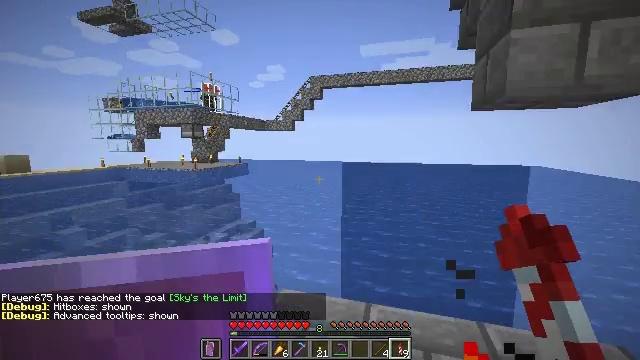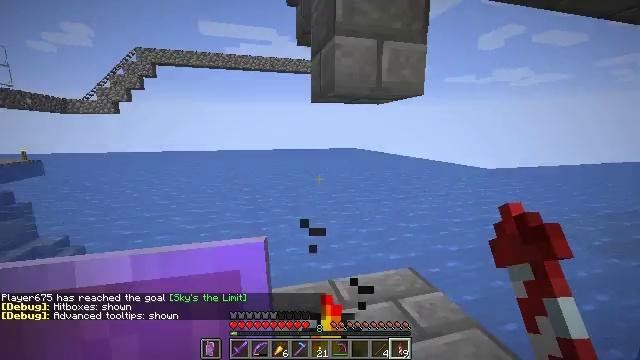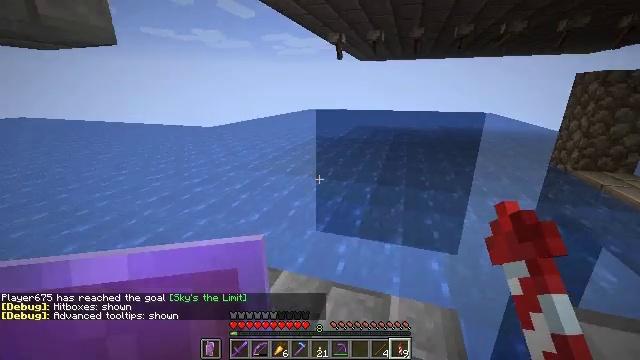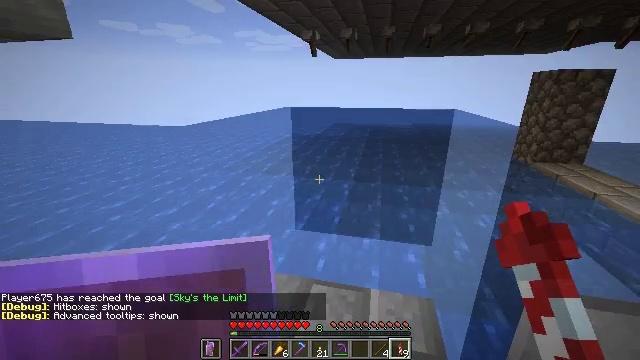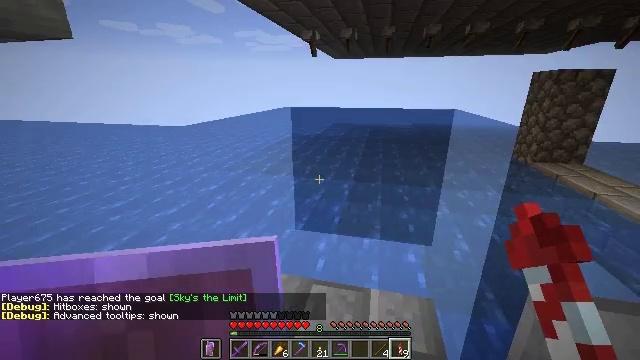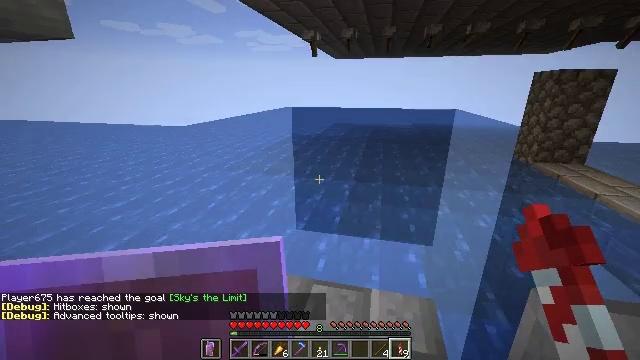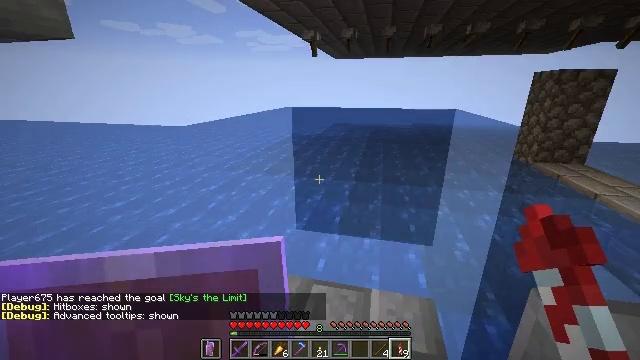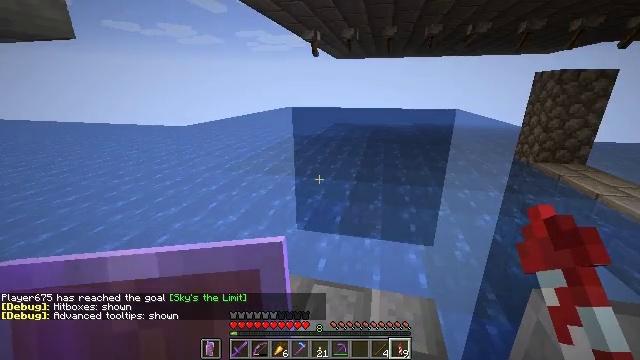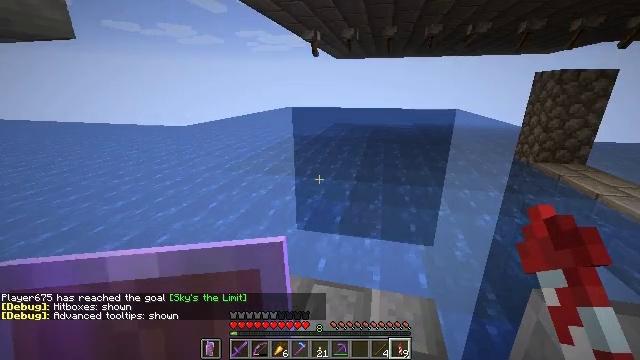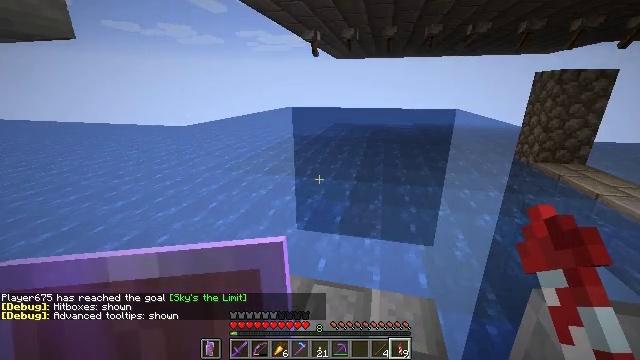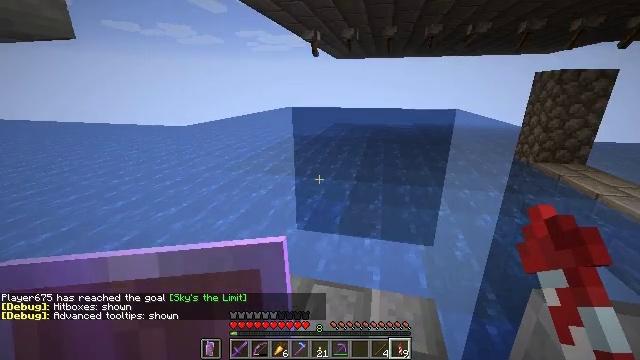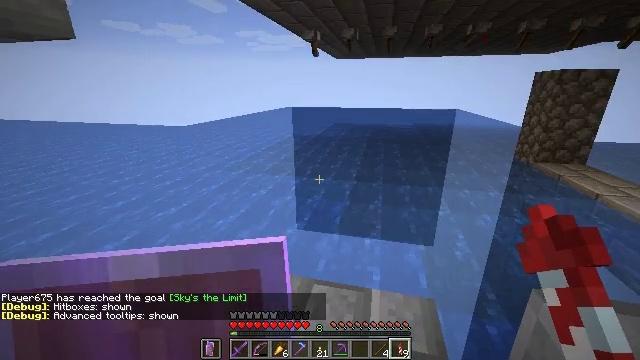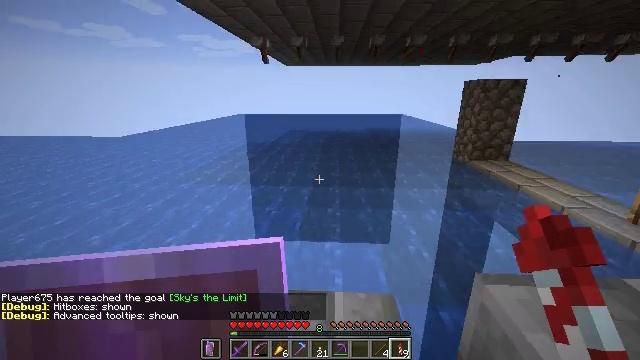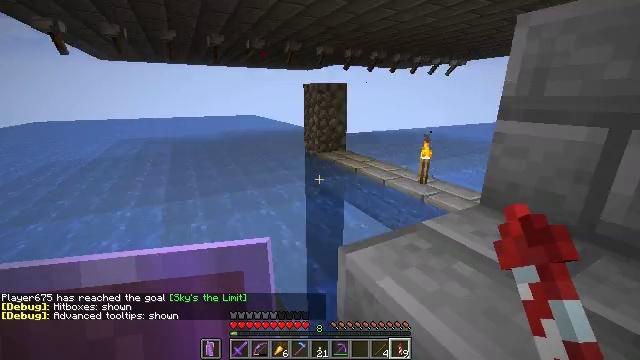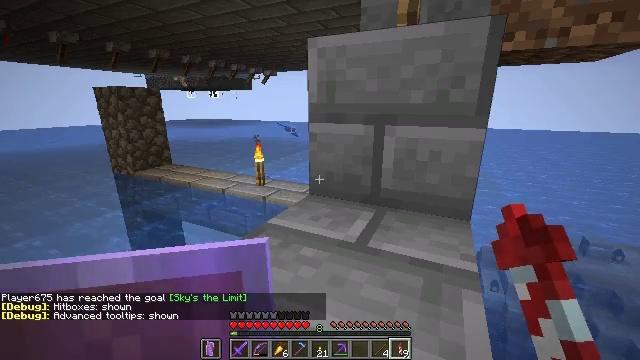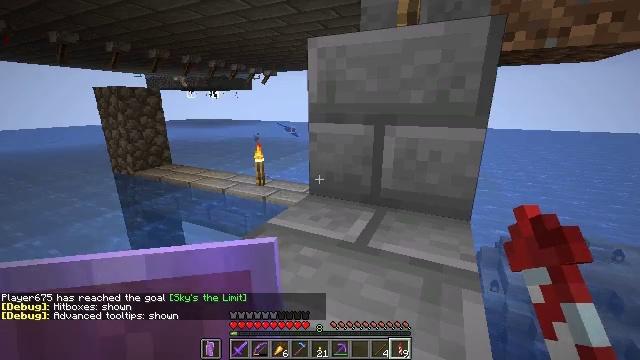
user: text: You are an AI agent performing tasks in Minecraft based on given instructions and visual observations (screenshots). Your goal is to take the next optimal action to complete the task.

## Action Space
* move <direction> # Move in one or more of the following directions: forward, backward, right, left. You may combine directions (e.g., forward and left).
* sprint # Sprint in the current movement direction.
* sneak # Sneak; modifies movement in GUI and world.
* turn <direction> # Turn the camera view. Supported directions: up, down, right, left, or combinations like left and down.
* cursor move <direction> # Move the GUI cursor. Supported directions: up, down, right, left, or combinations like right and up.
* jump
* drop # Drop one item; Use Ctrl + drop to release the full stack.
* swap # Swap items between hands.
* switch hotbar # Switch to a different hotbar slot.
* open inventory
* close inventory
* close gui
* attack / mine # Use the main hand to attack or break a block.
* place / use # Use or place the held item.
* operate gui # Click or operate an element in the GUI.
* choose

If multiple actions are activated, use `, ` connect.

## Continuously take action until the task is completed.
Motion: motion action
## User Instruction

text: Open a crafting table and craft the respawn anchor.
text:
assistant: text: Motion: turn right and down
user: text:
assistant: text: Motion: turn right and down
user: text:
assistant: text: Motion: turn right
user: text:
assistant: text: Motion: no_op
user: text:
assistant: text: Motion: no_op
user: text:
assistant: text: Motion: no_op
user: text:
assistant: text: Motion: no_op
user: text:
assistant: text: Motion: no_op
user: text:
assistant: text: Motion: no_op
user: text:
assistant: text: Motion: no_op
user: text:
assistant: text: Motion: no_op
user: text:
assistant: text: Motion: turn right and up
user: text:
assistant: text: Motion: turn right
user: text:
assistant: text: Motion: turn right and up
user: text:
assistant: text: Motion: no_op
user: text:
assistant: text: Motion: no_op
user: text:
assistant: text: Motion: no_op
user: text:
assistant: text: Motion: no_op
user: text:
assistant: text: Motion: no_op
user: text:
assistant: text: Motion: no_op
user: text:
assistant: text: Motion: no_op
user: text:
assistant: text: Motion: no_op
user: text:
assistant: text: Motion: no_op
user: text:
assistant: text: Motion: no_op
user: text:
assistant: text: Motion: no_op
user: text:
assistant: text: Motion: no_op
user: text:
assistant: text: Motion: turn left
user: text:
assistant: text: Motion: turn left
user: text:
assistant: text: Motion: turn left and down
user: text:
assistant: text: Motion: turn left and down